Question: It is the source model's 'data()' that sets each of 'QTableView's indexes background colors to a green if the index's row number is even and to a blue if it is odd.

Then the Proxy model filters out every third index. So the resulted colors are all unordered.
The problem is that the background colors are assigned in a Source Model before the Indexes get filtered by the Proxy model.
Here is the source code:
'''
from PyQt4.QtCore import *
from PyQt4.QtGui import *
import sys
class MyTableModel(QAbstractTableModel):
def __init__(self, parent=None, *args):
QAbstractTableModel.__init__(self, parent, *args)
self.items = [i for i in range(90)]
def rowCount(self, parent):
return len(self.items)
def columnCount(self, parent):
return 1
def data(self, index, role):
if not index.isValid():
return QVariant()
row=index.row()
column=index.column()
if role == Qt.DisplayRole:
if row<len(self.items):
return QVariant(self.items[row])
else:
return QVariant()
if role==Qt.BackgroundColorRole:
if row%2: bgColor=QColor(Qt.green)
else: bgColor=QColor(Qt.blue)
return QVariant(QColor(bgColor))
class Proxy01(QSortFilterProxyModel):
def __init__(self):
super(Proxy01, self).__init__()
def filterAcceptsRow(self, row, parent):
if row%3: return True
else: return False
class MyWindow(QWidget):
def __init__(self, *args):
QWidget.__init__(self, *args)
self.tablemodel=MyTableModel(self)
self.proxy1=Proxy01()
self.proxy1.setSourceModel(self.tablemodel)
tableviewA=QTableView(self)
tableviewA.setModel(self.proxy1)
tableviewA.setSortingEnabled(True)
tableviewA.horizontalHeader().setSortIndicator(0, Qt.AscendingOrder)
tableviewA.horizontalHeader().setStretchLastSection(True)
layout = QVBoxLayout(self)
layout.addWidget(tableviewA)
self.setLayout(layout)
def test(self, arg):
print arg
if __name__ == "__main__":
app = QApplication(sys.argv)
w = MyWindow()
w.show()
sys.exit(app.exec_())
'''
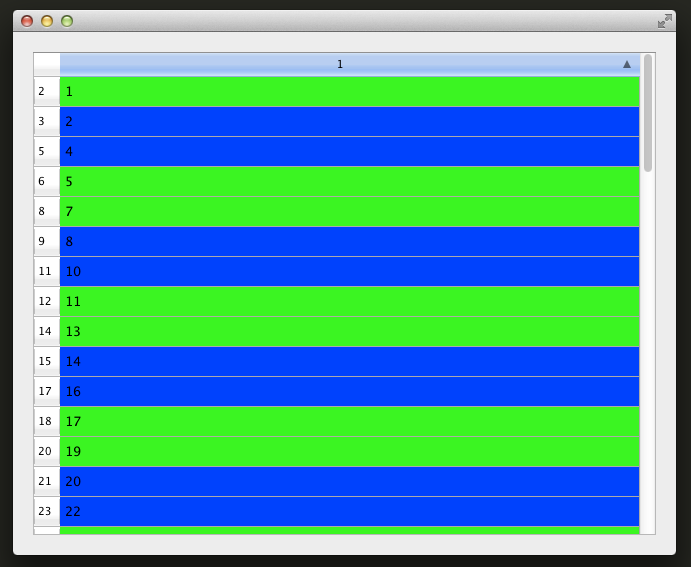
Answer: Instead of relying on source model's 'data()''s 'if Qt.BackgroundColorRole:' method's functionality set 'tableviewA.setAlternatingRowColors(True)' to 'True'. It works beautifully with CSS. A fully working solution is posted below (please note that 'Qt.BackgroundColorRole' has been commented out. Otherwise it would take precedence over the CSS):

'''
from PyQt4.QtCore import *
from PyQt4.QtGui import *
import sys
class MyTableModel(QAbstractTableModel):
def __init__(self, parent=None, *args):
QAbstractTableModel.__init__(self, parent, *args)
self.items = [i for i in range(90)]
def rowCount(self, parent):
return len(self.items)
def columnCount(self, parent):
return 1
def data(self, index, role):
if not index.isValid():
return QVariant()
row=index.row()
column=index.column()
if role == Qt.DisplayRole:
if row<len(self.items):
return QVariant(self.items[row])
else:
return QVariant()
# if role==Qt.BackgroundColorRole:
# if row%2: bgColor=QColor(Qt.green)
# else: bgColor=QColor(Qt.blue)
# return QVariant(QColor(bgColor))
class Proxy01(QSortFilterProxyModel):
def __init__(self):
super(Proxy01, self).__init__()
def filterAcceptsRow(self, row, parent):
if row%3: return True
else: return False
class MyWindow(QWidget):
def __init__(self, *args):
QWidget.__init__(self, *args)
self.tablemodel=MyTableModel(self)
self.proxy1=Proxy01()
self.proxy1.setSourceModel(self.tablemodel)
tableviewA=QTableView(self)
tableviewA.setModel(self.proxy1)
tableviewA.setSortingEnabled(True)
tableviewA.horizontalHeader().setSortIndicator(0, Qt.AscendingOrder)
tableviewA.horizontalHeader().setStretchLastSection(True)
tableviewA.setAlternatingRowColors(True)
tableviewA.setStyleSheet("alternate-background-color: yellow; background-color: red;");
layout = QVBoxLayout(self)
layout.addWidget(tableviewA)
self.setLayout(layout)
def test(self, arg):
print arg
if __name__ == "__main__":
app = QApplication(sys.argv)
w = MyWindow()
w.show()
sys.exit(app.exec_())
'''